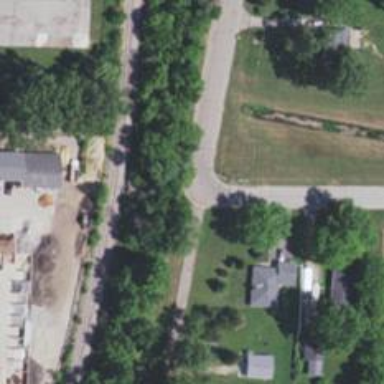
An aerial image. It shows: Residential road.